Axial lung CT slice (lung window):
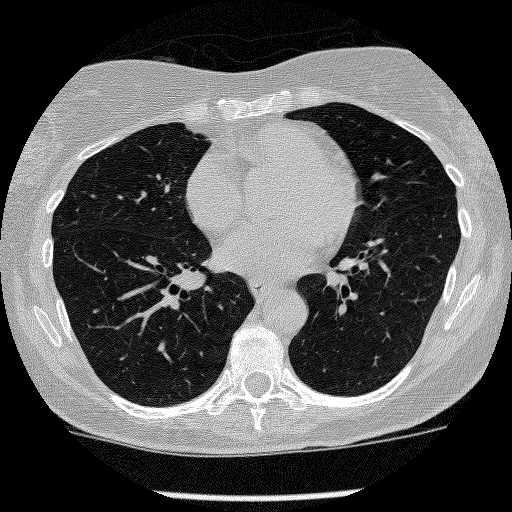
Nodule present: no